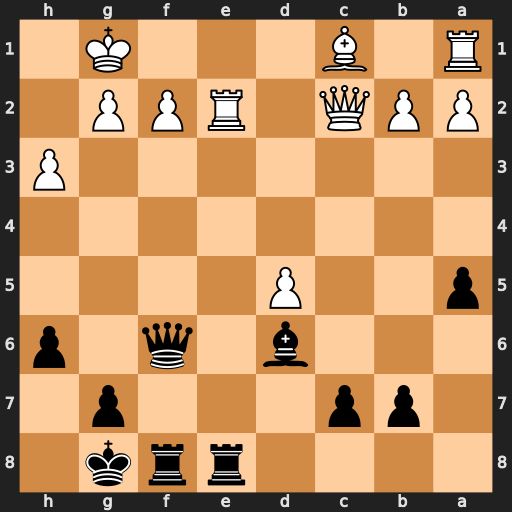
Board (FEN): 4rrk1/1pp3p1/3b1q1p/p2P4/8/7P/PPQ1RPP1/R1B3K1
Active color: b
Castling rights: -
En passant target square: -
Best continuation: Qxf2+ Rxf2 Re1+ Rf1 Rexf1#